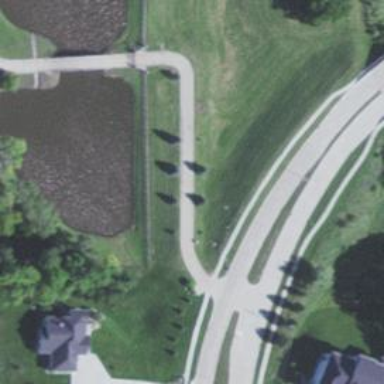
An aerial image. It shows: Driveway.